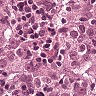
Metastatic tissue present: yes